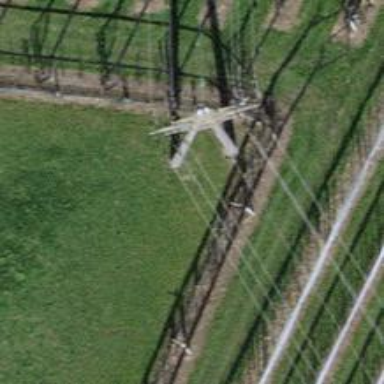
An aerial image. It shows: Power line is depicted.